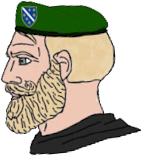
Label: 4_Yes_Chad